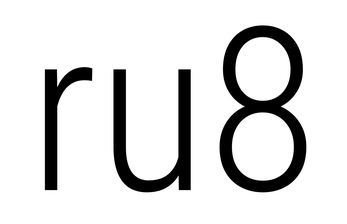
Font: Roboto_Condensed_Light